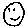
Label: smiley face